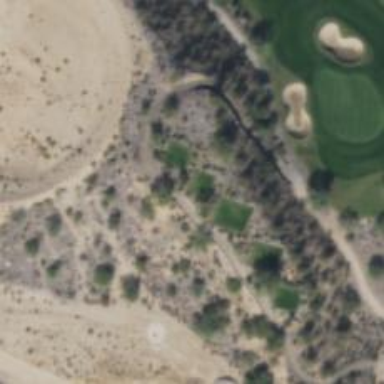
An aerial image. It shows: Pathway for golfing.